Field crop: maize
Growth stage: 1
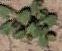
Species: convolvulus